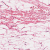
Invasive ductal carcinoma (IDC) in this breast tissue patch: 0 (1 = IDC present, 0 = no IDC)